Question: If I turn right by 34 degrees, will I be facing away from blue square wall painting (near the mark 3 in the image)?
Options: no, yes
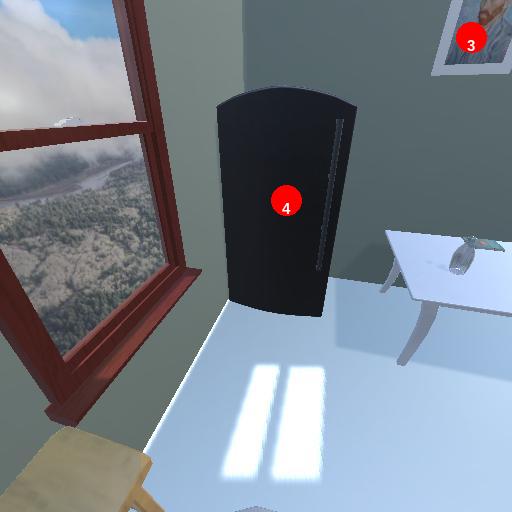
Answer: no